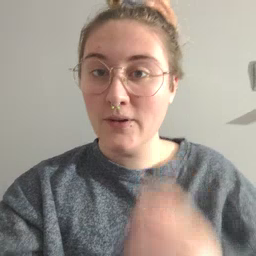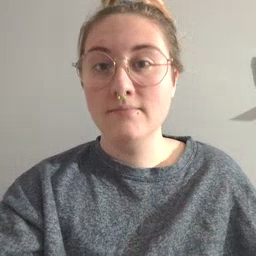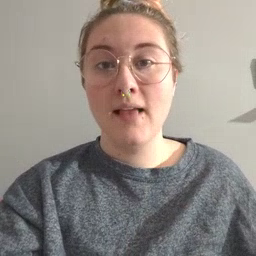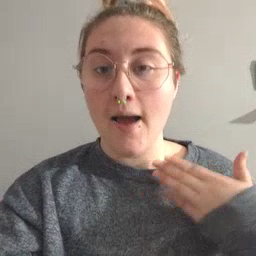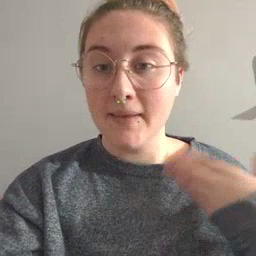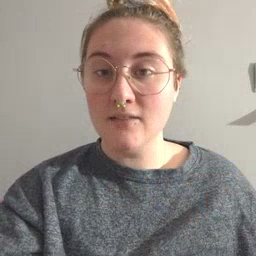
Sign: happy